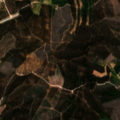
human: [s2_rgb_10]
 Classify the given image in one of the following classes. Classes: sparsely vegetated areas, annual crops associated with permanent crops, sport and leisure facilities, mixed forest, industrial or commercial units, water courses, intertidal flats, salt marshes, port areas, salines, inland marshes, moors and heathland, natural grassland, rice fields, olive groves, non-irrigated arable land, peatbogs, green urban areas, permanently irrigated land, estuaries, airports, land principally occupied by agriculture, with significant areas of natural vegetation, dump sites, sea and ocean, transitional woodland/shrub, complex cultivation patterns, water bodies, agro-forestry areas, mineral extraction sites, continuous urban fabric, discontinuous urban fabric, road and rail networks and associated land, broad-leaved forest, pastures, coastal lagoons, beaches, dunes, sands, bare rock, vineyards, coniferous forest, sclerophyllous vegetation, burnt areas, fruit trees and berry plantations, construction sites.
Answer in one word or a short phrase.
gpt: land principally occupied by agriculture, with significant areas of natural vegetation, broad-leaved forest, transitional woodland/shrub